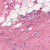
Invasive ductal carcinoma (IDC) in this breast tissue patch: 0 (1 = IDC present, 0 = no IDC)